Aerial crown-view tile of a tropical tree (Barro Colorado Island, Panama), acquired 20250512:
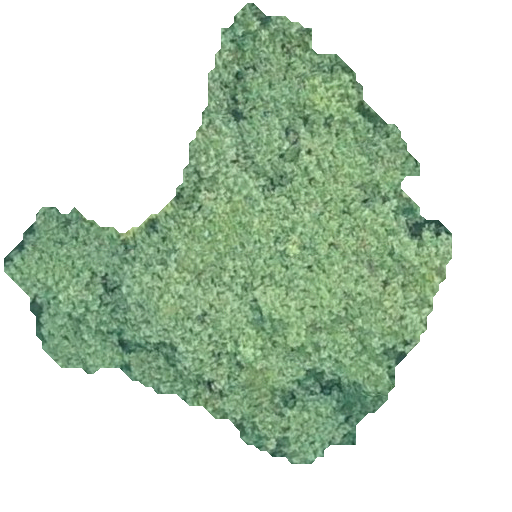
Species: Hieronyma alchorneoides
GBIF accepted scientific name: Hieronyma alchorneoides
Crown area: 160.576 m²